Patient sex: M
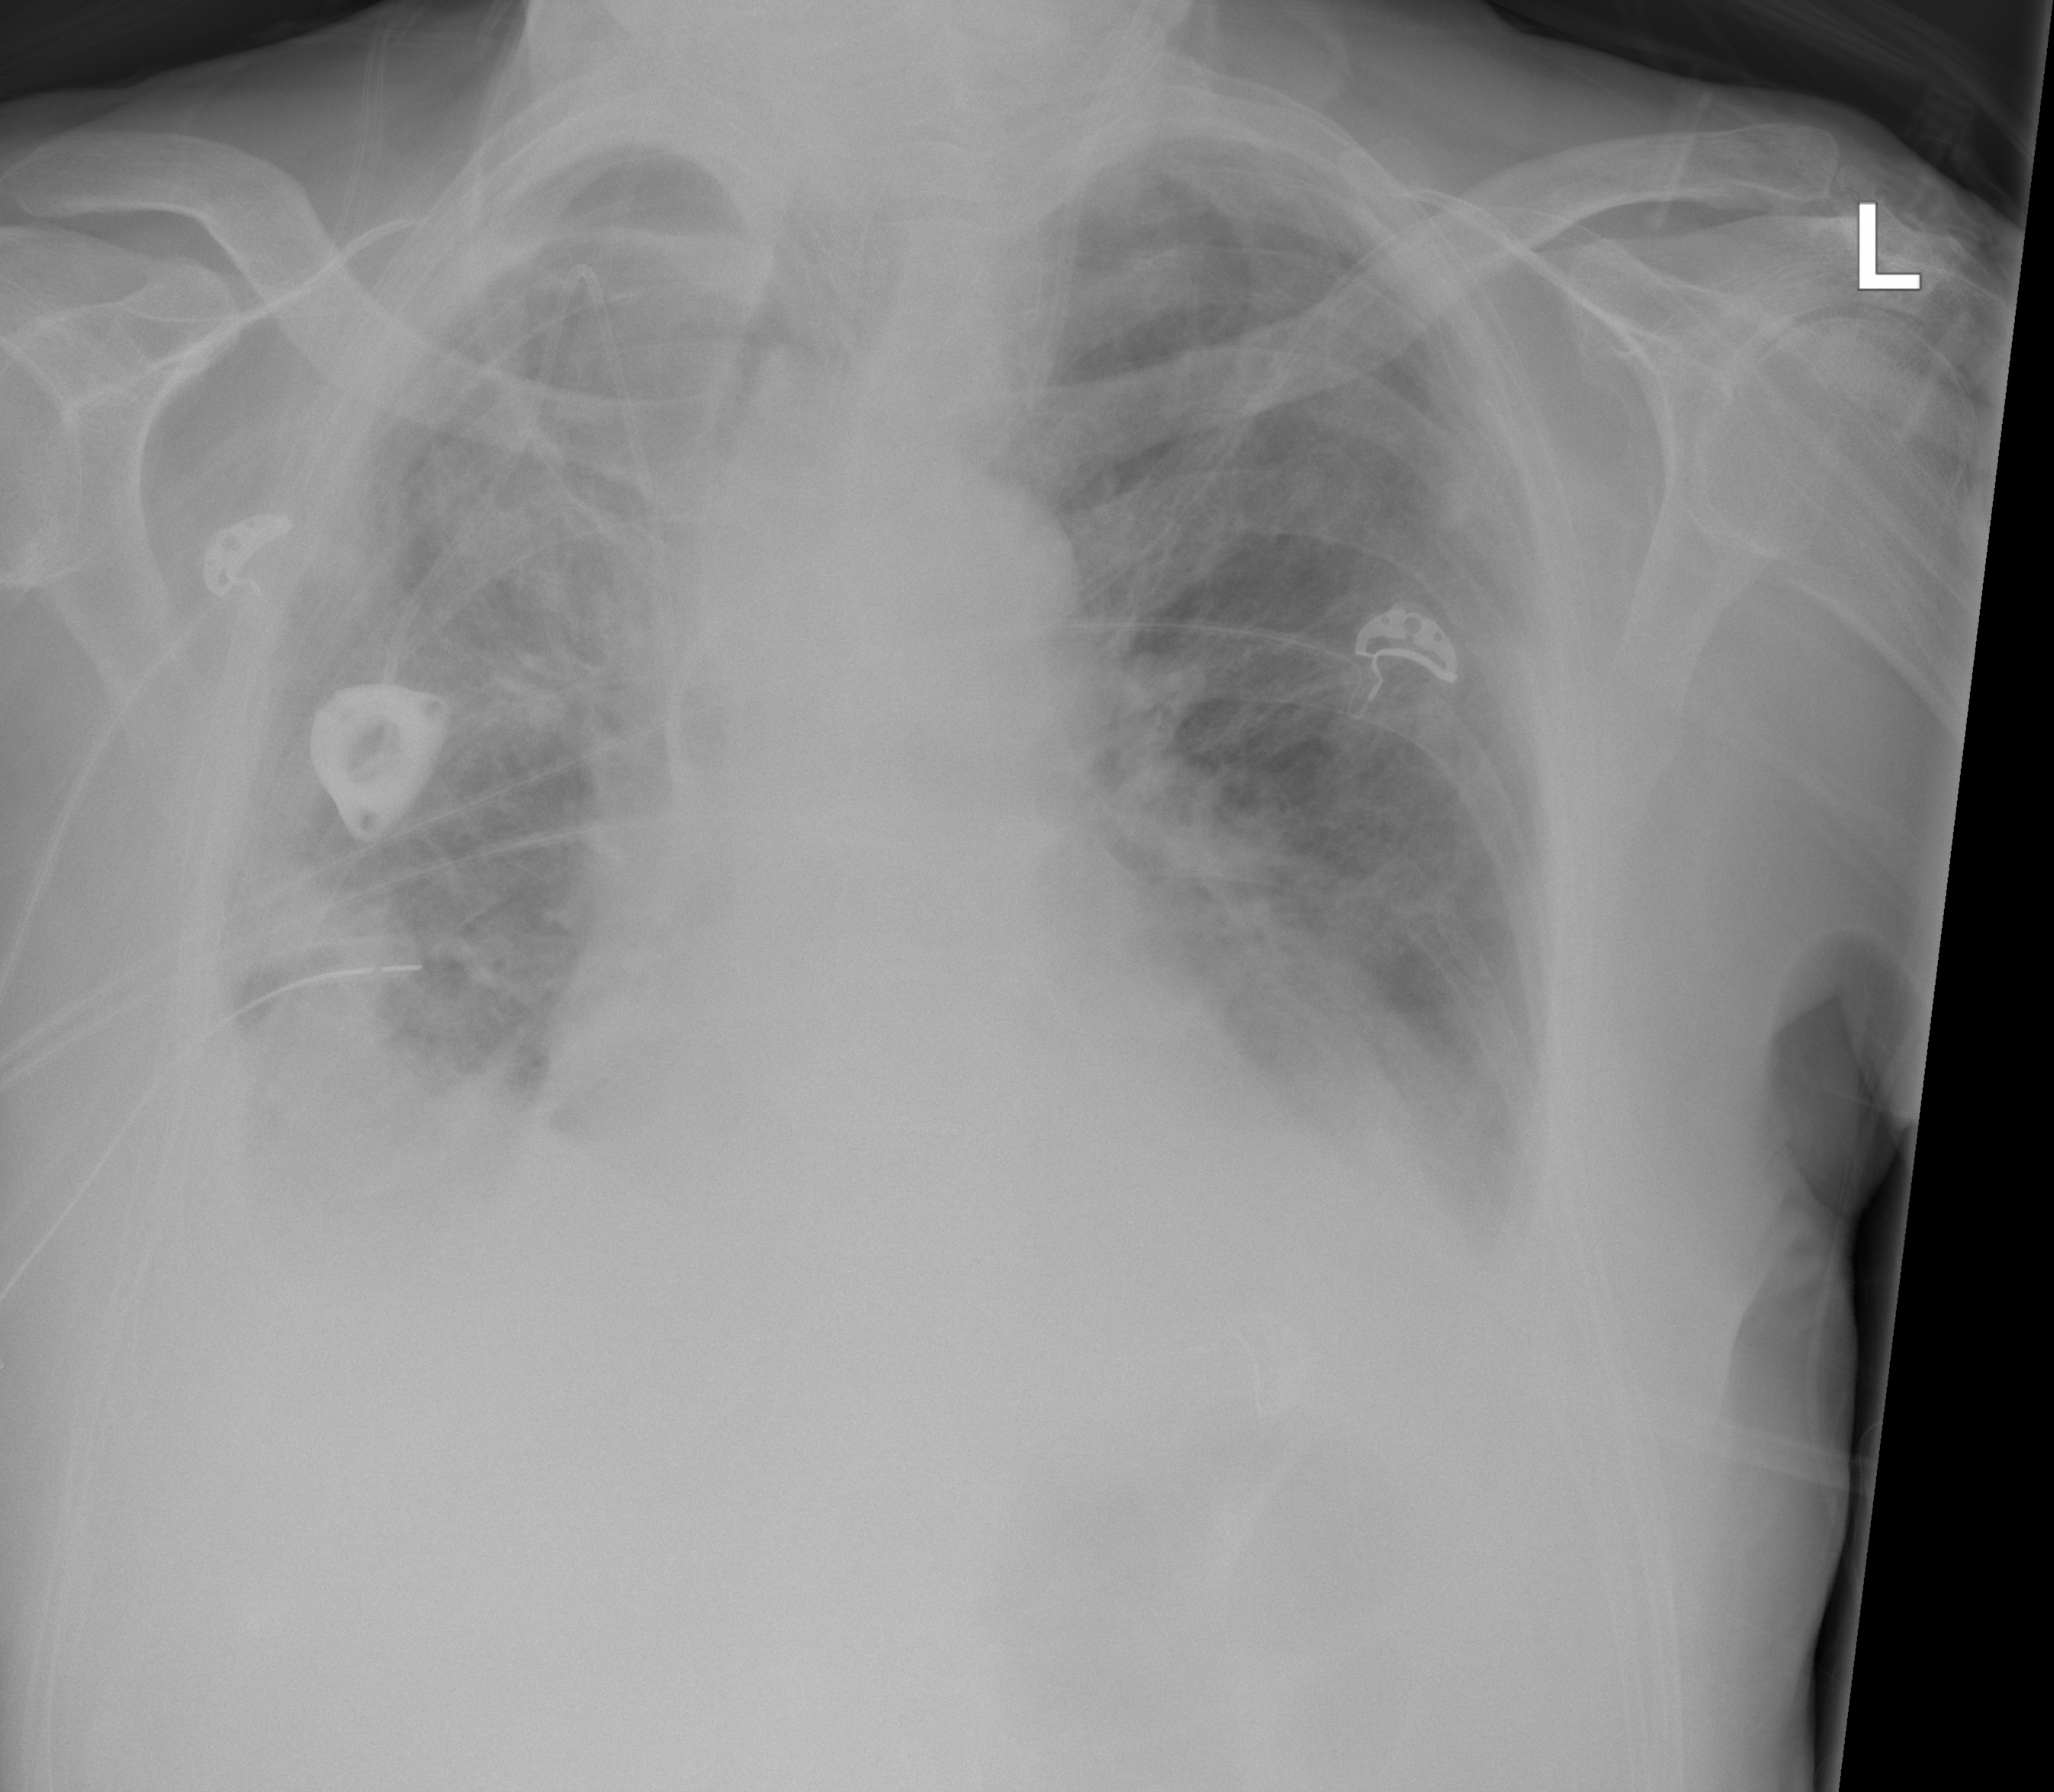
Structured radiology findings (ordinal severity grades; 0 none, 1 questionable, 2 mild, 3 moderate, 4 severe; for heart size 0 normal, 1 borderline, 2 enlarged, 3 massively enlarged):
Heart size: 0
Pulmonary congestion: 2
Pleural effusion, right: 2
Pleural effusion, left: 2
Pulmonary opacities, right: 0
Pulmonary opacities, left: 0
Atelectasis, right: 3
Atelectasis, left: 2